Field crop: tomato
Growth stage: 1
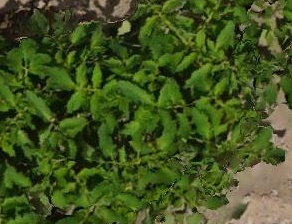
Species: tomato